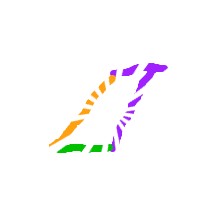
Shape: parallelogram